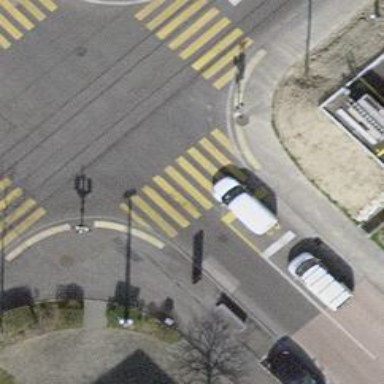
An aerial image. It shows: Crossing with traffic signals.